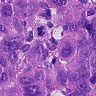
Metastatic tissue present: yes